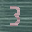
Label: 3